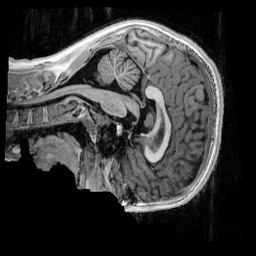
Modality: UNIT1_denoised
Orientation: sagittal
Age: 12
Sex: male
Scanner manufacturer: siemens
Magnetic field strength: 3 T
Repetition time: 4 s
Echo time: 0.00303 s